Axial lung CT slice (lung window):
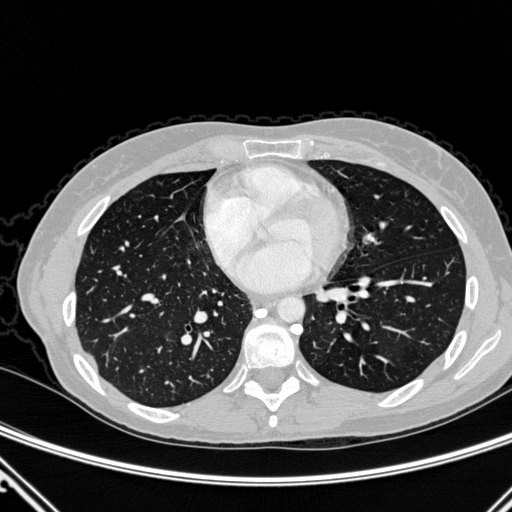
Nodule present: no